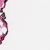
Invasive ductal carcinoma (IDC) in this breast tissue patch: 0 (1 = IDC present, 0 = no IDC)